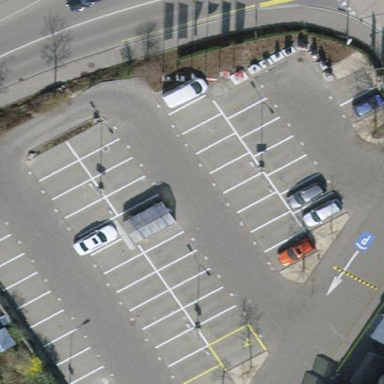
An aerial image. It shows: Parking area with surface.